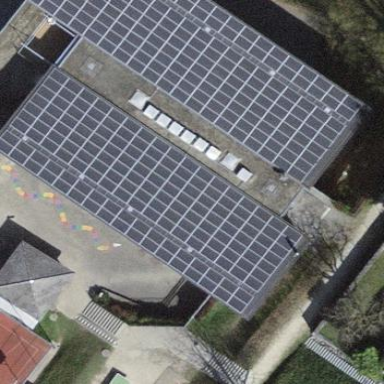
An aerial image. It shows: Solar power generator.